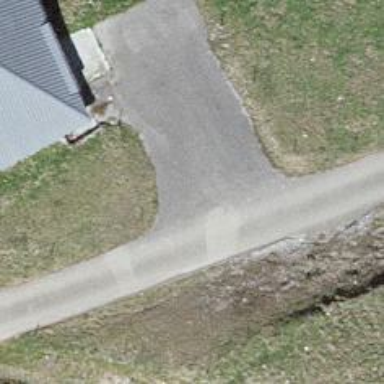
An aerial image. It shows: Unclassified road with grade 2 track type.